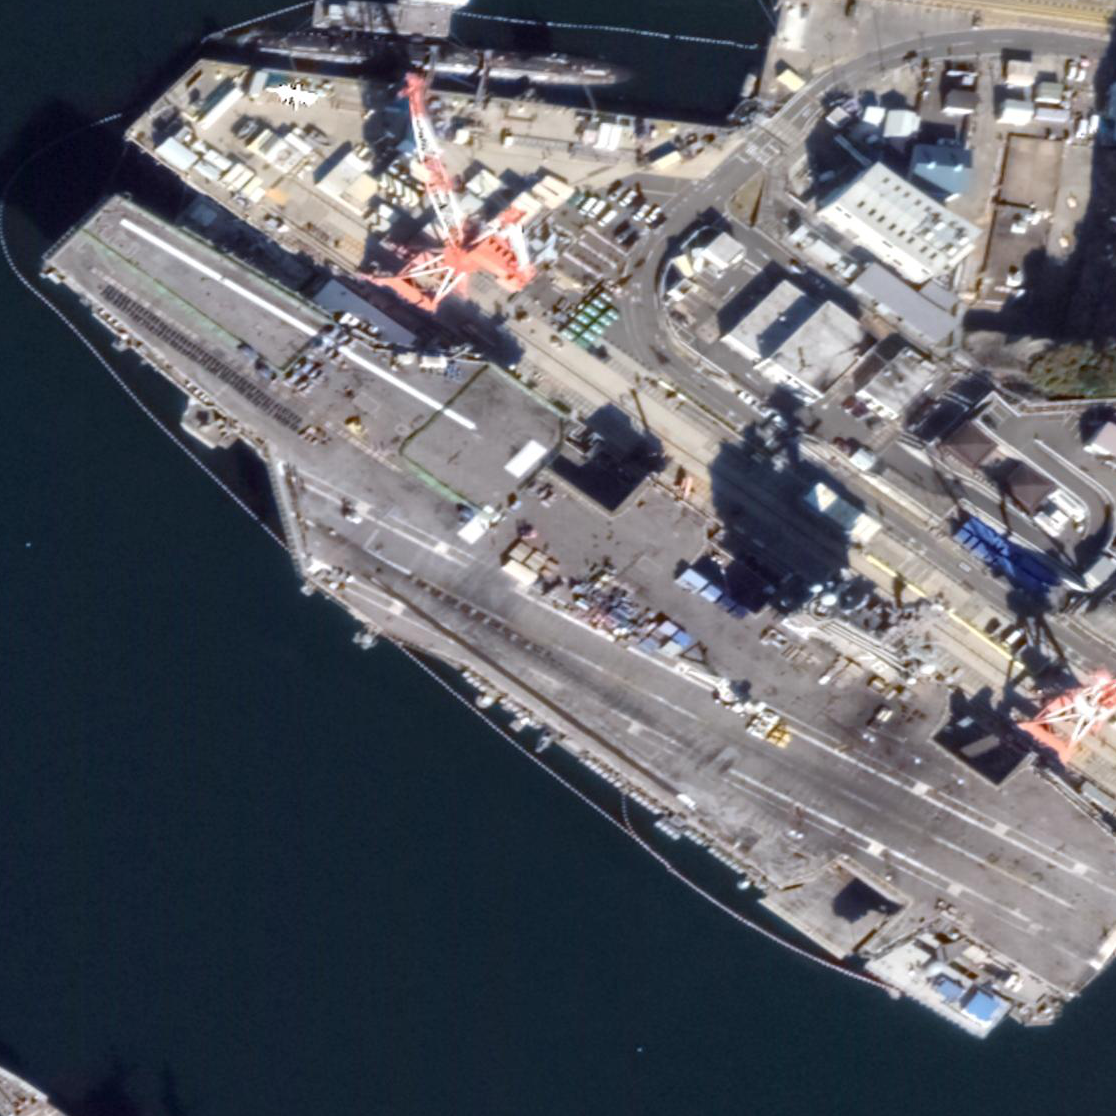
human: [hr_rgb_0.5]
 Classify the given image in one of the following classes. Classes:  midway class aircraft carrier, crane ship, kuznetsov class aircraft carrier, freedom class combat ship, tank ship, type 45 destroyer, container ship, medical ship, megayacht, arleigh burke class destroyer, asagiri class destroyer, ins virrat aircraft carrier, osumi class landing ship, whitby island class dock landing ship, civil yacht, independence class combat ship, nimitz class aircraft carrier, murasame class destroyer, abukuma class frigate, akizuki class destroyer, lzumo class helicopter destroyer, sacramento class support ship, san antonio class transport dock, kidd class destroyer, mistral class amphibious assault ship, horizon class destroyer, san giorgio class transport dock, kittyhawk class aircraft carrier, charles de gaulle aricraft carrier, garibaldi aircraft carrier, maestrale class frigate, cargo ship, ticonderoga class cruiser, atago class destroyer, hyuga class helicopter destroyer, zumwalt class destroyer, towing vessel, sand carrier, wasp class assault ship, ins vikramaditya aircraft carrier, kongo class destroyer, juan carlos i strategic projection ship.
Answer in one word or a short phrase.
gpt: Nimitz class aircraft carrier